Question: I'm trying to put style a 4 post feed for a homepage blog. The layout in the mock ups is this:

The feed comes in as a simple ul with li elements.
I've played around with a fiddle
'''
ul, li{
list-style-type:none;
padding:0;
margin:0;
}
li{
width:25%;
display:inline-block;
margin-left:15px;
vertical-align:top;
}
li:first-child{
width:60%;
margin-left:0px;
float:none;
}
li img{
width:100%;
}
'''
'''
<ul class="articles">
<li>
<img src="https://placehold.it/465x300" />
<div class="articleinfofeat">Published on 10/24/14 </div>
<h2>The stock market of today is different, this is our in-depth look into the inner workings of the market</h2>
<p>Cu aliquando neglegentur usu, in sed ridens deserunt. Cum ut graeco torquatos, te sea sonet invenire. Ea vim cetero suavitate, veri solum mandamus sit no. Sed quas propriae ut, pri mucius dignissim suscipiantur te, ad vis ubique putant. Mei timeam lucilius adipiscing id.</p>
<div class="keepreadingfeat">
<a href="#">Keep Reading</a>
</div>
</li>
<li>
<img src="https://placehold.it/165x75" />
<div class="articleinfo">Published on 10/24/14</div>
<h3>This Is Noise This Is Noise This Is Noise 1</h3>
<div class="keepreadingbtn">
<a href="#">Keep Reading</a>
</div>
</li>
<li>
<img src="https://placehold.it/165x75" />
<div class="articleinfo">Published on 10/24/14</div>
<h3>This Is Noise This Is Noise This Is Noise 2</h3>
<div class="keepreadingbtn">
<a href="#">Keep Reading</a>
</div>
</li>
<li>
<img src="https://placehold.it/165x75" />
<div class="articleinfo">Published on 10/24/14</div>
<h3>This Is Noise This Is Noise This Is Noise 3</h3>
<div class="keepreadingbtn">
<a href="#">Keep Reading</a>
</div>
</li>
</ul>
'''
So I believe I could figure out a way to do it in JS, but I feel like this should be possible to do with CSS. I've been racking my brain
CSS3 columns only allow me to do equal width columns. Display inline on certain elements - Floating the last 3 children stacks them...
Can anyone think of anything. If not i'll attempt a js solution.
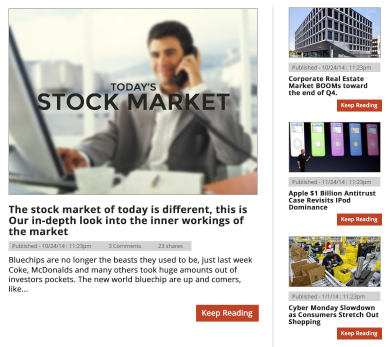
Answer: And here is the code that meets your specific needs <URL>
---
The below code is a base example to make it more reusable for everyone else.
'''
ul,
li {
list-style-type: none;
padding: 0;
margin: 0;
}
ul {
width: 50%;
height: 300px;
padding: 20px;
background-color: red;
}
li {
background-color: blue;
width: 30%;
height: 50px;
margin-bottom: 20px;
float: right;
clear: right;
}
li:first-child {
float: left;
width: 60%;
height: 50px;
margin: 0;
background-color: yellow;
}
'''
'''
<ul>
<li>1</li>
<li>2</li>
<li>3</li>
<li>4</li>
</ul>
'''